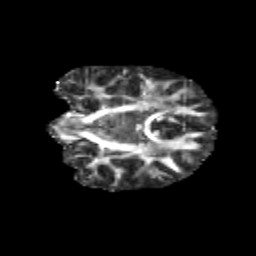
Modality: FA
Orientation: coronal
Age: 10
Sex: female
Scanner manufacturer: siemens
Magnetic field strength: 3 T
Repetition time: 3.8 s
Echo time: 0.07 s